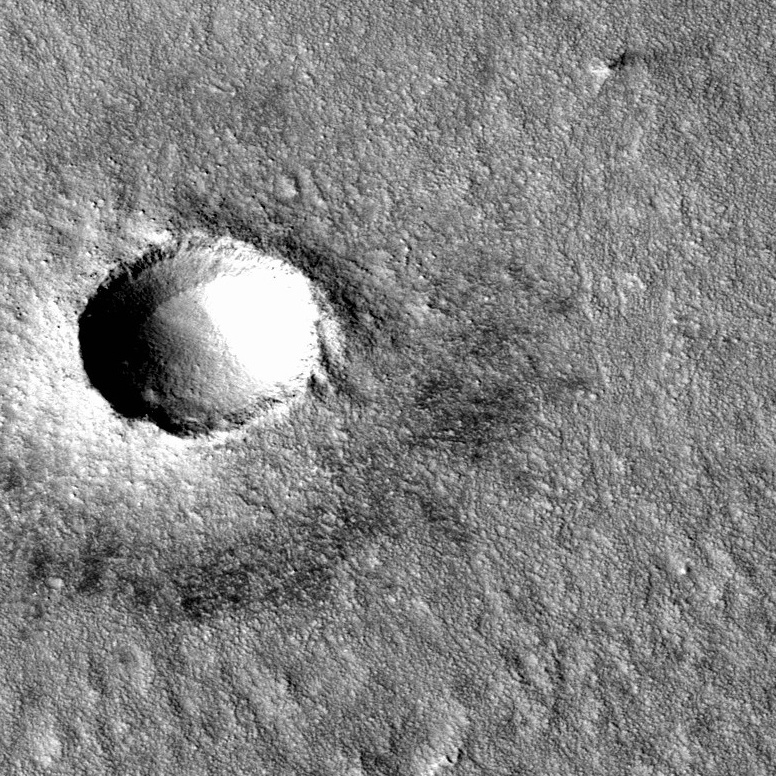
Label: dustdevil